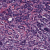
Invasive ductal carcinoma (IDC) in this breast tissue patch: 1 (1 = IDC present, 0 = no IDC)